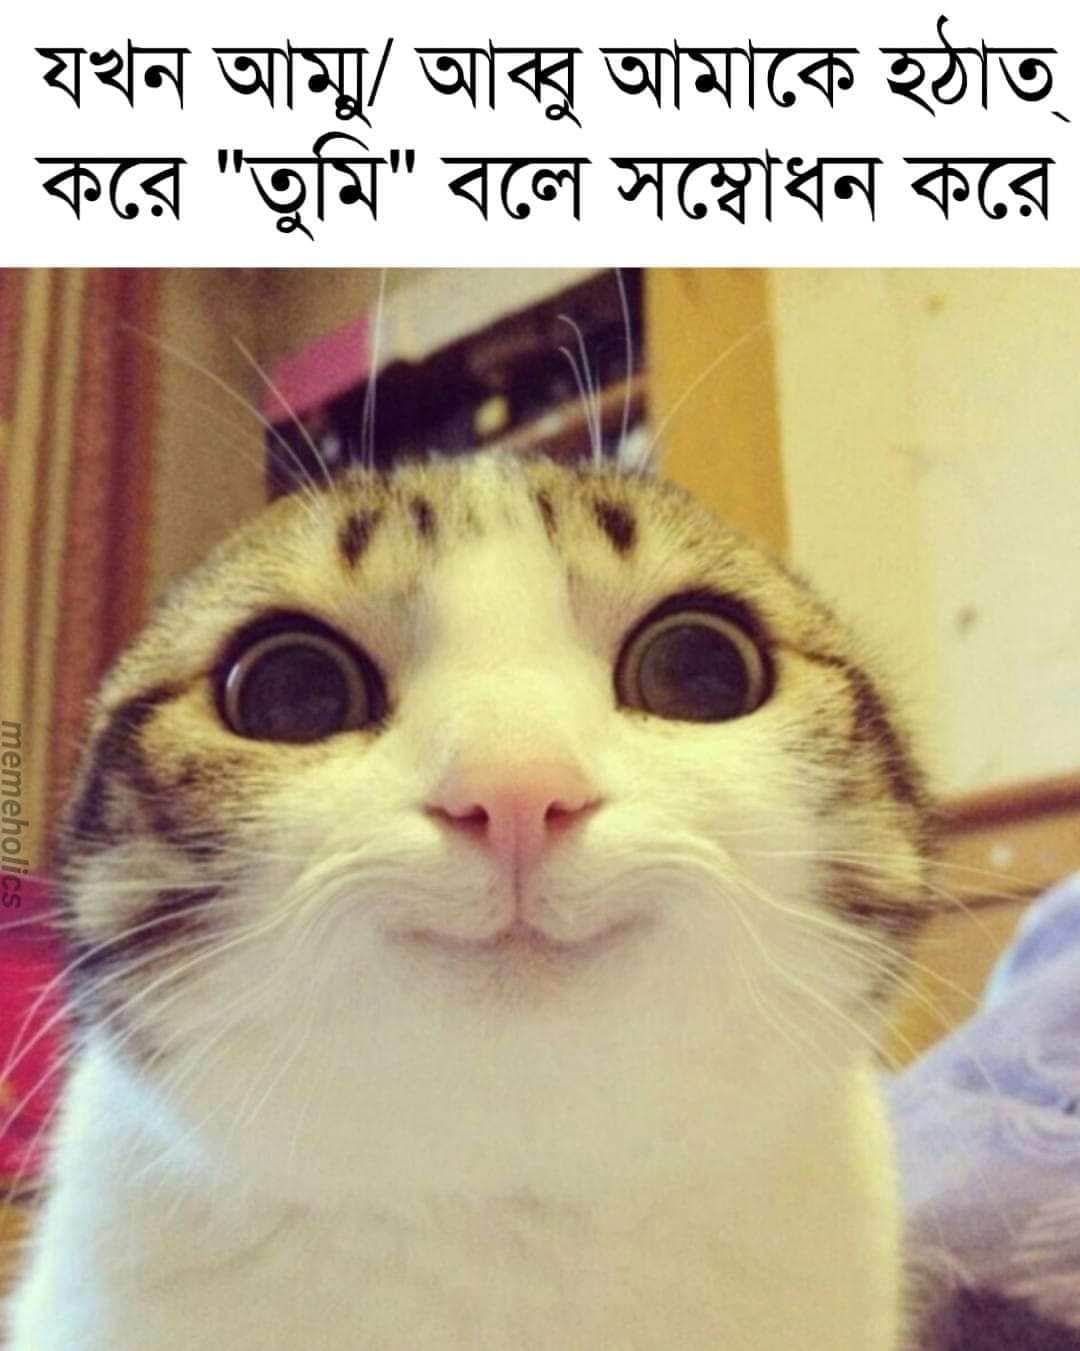
Text: যখন আম্মু / আব্বু আমাকে হঠাত করে "তুমি" বলে সম্বোধন করে
Label: Non Hate